Field crop: maize
Growth stage: 2
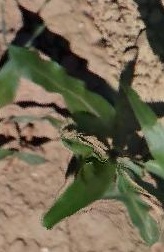
Species: maize